Brain MRI, t1w sequence, axial 2D slice.
Patient: age 43, sex F, weight 95 kg, height 1.95 m
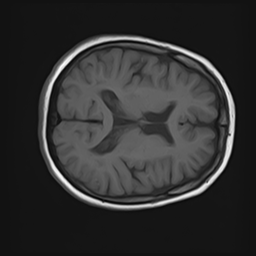